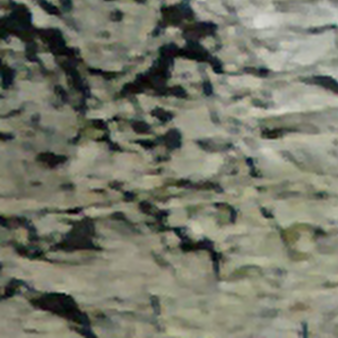
Label: other